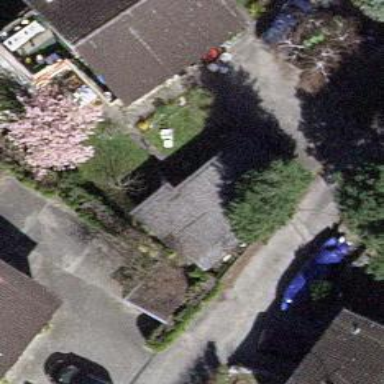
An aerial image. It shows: Garage building.